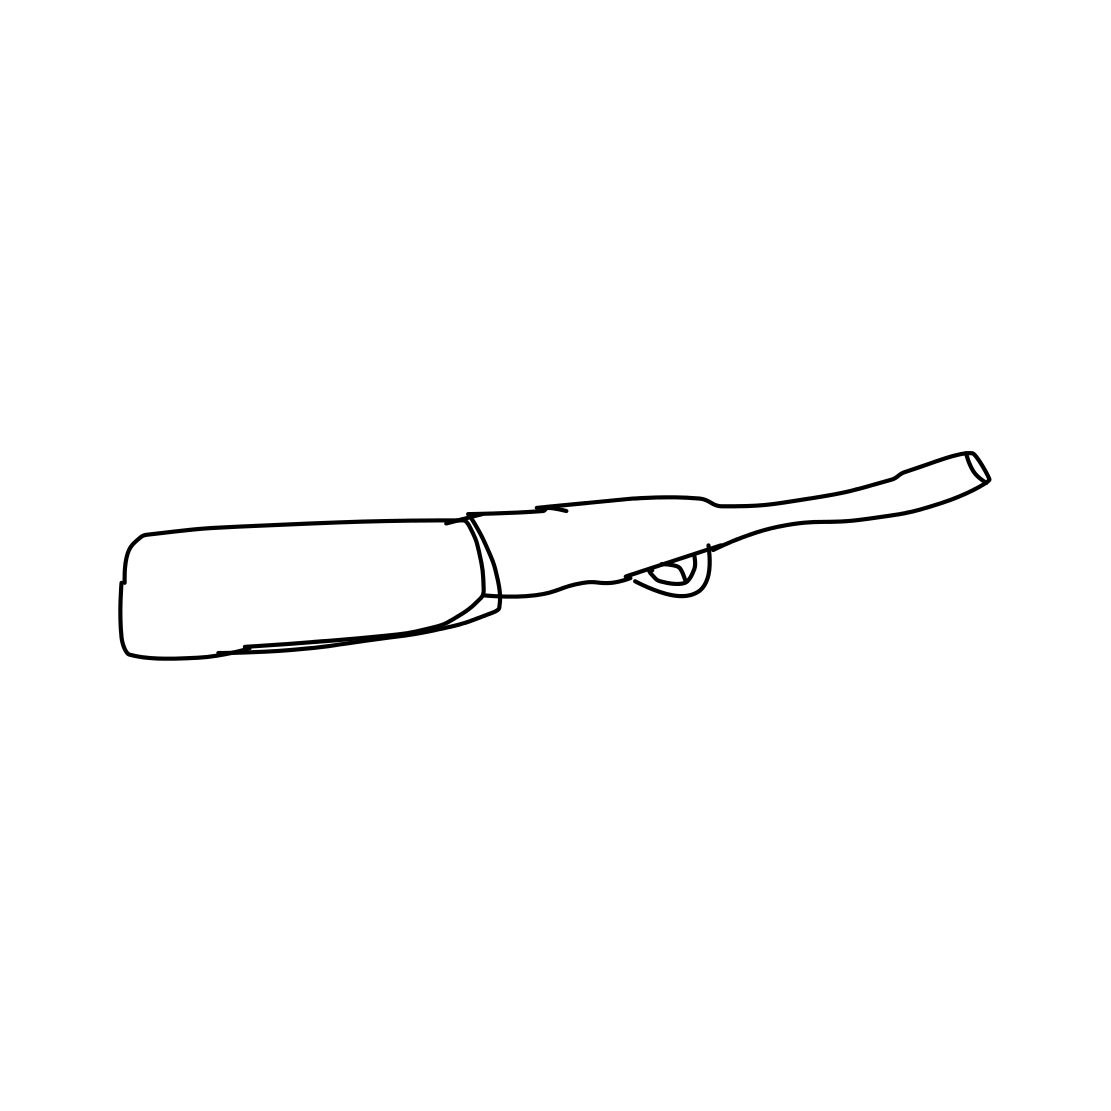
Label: rifle